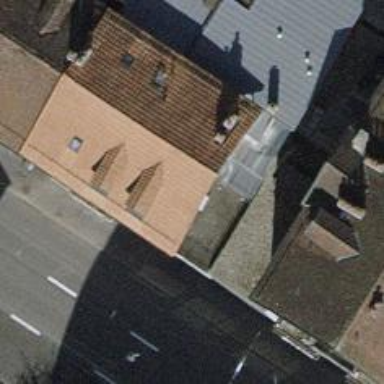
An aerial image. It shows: Restaurant.